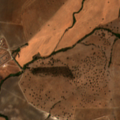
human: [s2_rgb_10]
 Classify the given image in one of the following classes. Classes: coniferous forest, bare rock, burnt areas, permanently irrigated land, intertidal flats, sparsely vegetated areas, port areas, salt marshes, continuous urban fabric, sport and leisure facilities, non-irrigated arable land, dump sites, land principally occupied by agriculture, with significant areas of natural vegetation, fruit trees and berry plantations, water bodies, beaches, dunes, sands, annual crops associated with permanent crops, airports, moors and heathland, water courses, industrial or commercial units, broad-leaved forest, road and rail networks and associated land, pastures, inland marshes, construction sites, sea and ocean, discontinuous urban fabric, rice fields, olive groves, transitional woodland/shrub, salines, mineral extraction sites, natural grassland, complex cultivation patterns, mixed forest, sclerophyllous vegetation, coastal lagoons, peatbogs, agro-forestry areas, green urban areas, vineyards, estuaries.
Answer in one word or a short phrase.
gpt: non-irrigated arable land, olive groves, agro-forestry areas